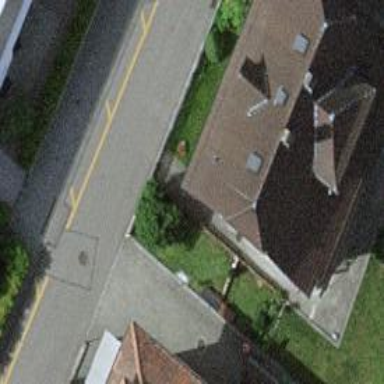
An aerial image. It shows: Residential building with half-hipped roof shape.